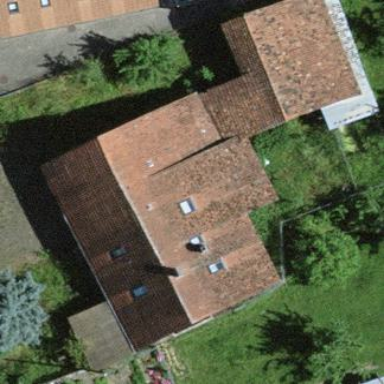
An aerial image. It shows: Farm building.